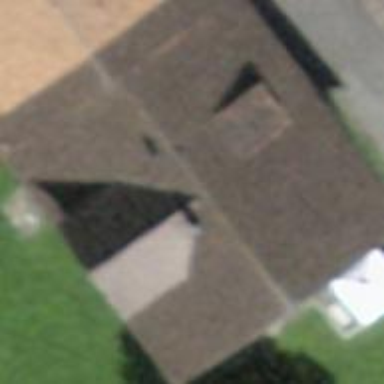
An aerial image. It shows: Farm building.